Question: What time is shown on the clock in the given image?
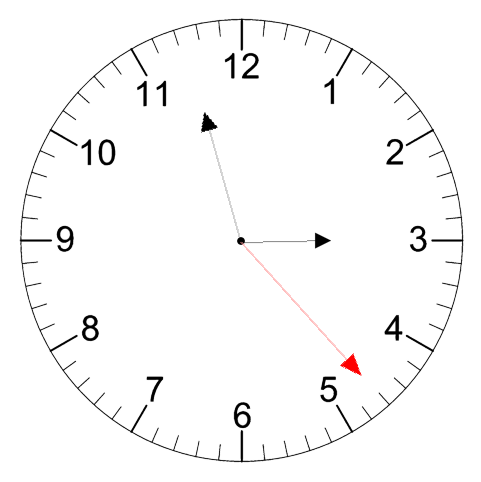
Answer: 02:57:23